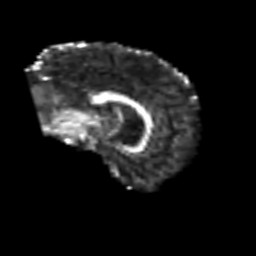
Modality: FA
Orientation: sagittal
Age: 76
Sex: female
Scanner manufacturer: siemens
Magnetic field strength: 3 T
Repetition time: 6.1 s
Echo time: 0.101 s